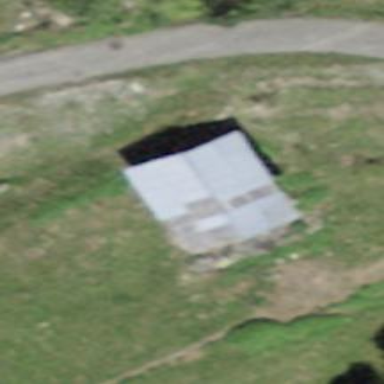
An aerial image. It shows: Shed.